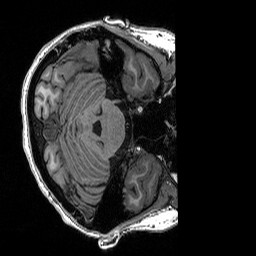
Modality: T1w
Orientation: axial
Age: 28
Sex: female
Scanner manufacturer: siemens
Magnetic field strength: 3 T
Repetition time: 2.53 s
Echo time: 0.0033 s